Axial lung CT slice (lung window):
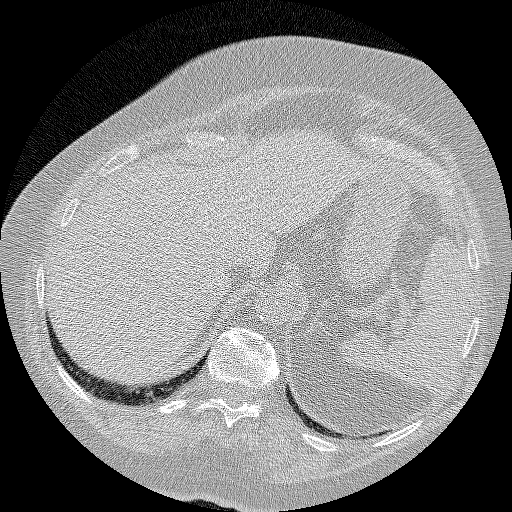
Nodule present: no